Aerial crown-view tile of a tropical tree (Barro Colorado Island, Panama), acquired 20250217:
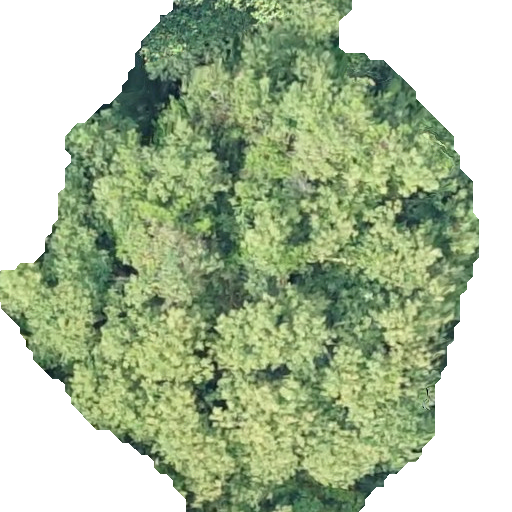
Species: Hieronyma alchorneoides
GBIF accepted scientific name: Hieronyma alchorneoides
Crown area: 275.23 m²